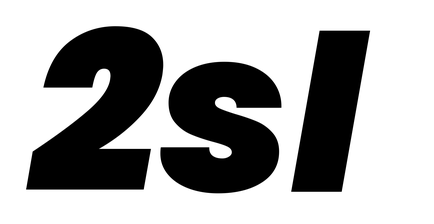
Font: Poppins-BlackItalic